Interaction volume radius: 5 \u00c5
Interaction volume height: 10 \u00c5
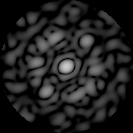
Disorder parameter: 0.8063